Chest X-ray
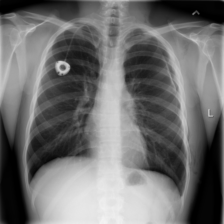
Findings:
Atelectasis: negative
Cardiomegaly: negative
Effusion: negative
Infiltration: negative
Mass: negative
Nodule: negative
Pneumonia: negative
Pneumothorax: positive
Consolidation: negative
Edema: negative
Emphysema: negative
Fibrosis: negative
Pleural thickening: negative
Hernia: negative